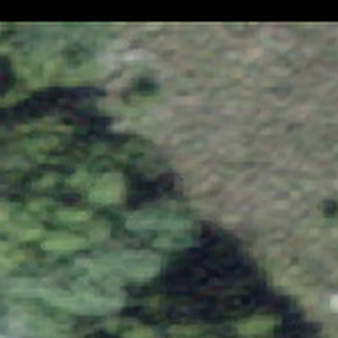
Label: other